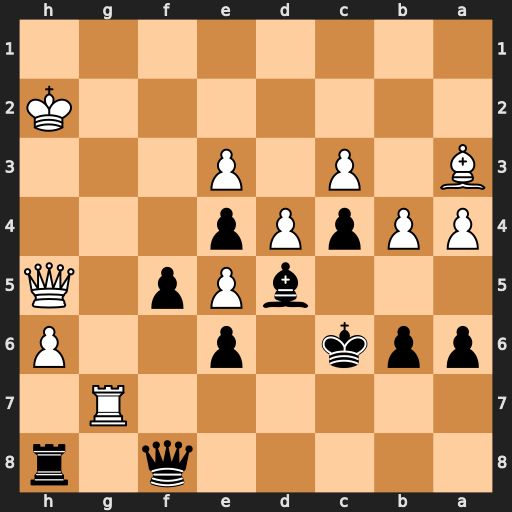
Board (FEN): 5q1r/6R1/ppk1p2P/3bPp1Q/PPpPp3/B1P1P3/7K/8
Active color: b
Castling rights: -
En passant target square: -
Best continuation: Qxg7 hxg7 Rxh5+ Kg2 Rg5+